Question: I stuck at the point why my variable won't be found.
here is a picture of the error

The problem is that i set my route and everything that need to be i think.
Her i got my 'bootstrap.php'
'''
Route::set('categorie', 'categorie/<item>', array('item' => '.*'))
->defaults(array(
'controller' => 'categorie',
'action' => 'index',
));
'''
In my opinion its te right way to do the route.
Here you got my 'controller'
'''
<?php
defined('SYSPATH') or die('No direct script access.');
class Controller_Categorie extends Controller_Base_Main {
public function action_index() {
/*
* Hier maakt hij de content template aan van een bepaalde view
* Ook worden hier de standaard views gezet
*/
$menuview = View::factory('menu');
$categorietree = View::factory('categorietree');
$footer = View::factory('footer');
$this->template->menu = $menuview;
$this->template->categorietree = $categorietree;
$this->template->footer = $footer;
/*
* Hier maak een een view aan waar ik 2 sql querys aan bind zodat de sql niet midden in de tekst hoeft
*/
$view = View::factory('categorie')
-> bind('categorieen', $cat)
-> bind('categorie_artikelen', $cat_artikelen);
/*
* categorieen sql uitvoeren
*/
$cat = ORM::factory('categorie')
->select('categorie_naam', 'categorie_inhoud')
->where('categorie_id','=',':CategorieID')
->find_all();
/*
* categorie_artikelen sql uitvoeren
*/
$cat_artikelen = ORM::factory('categorie')
->select('A.artikel_naam','A.artikel_id')
->join(array('artikelen', 'A'), 'LEFT OUTER')->on('AC.artikel_id', '=', 'A.artikel_id')
->join(array('categorieen', 'C'), 'LEFT OUTER')->on('AC.categorie_id', '=', 'C.categorie_id')
->where('AC.categorie_id', '=', ':CategorieID')
->order_by('A.artikel_naam');
$this->template->content = $view;
}
}
'''
Also here is my controller. I don't know what could be wrong with it.
Here is my 'model'
'''
<?php
class Model_Categorie extends ORM
{
protected $_table_name = 'categorieen';
protected $_primary_key = 'categorie_id';
/*
* Veld categorienaam
* returns string
*/
public function getNaam()
{
return $this->categorie_naam;
}
/*
* Veld categorieinhoud
* returns string
*/
public function getInhoud()
{
return $this->categorie_inhoud;
}
}
'''
I hope this is also done the right way of writing it.
This is the 'view' i use for the 'controller'
'''
<div style="
padding: 15px;
background-color: white;
border: 1px solid #EEE;
">
<?php foreach($cat as $c): ?>
<h1><?php echo $c['categorie_naam']; ?></h1>
<p class="article"><?php echo nl2br($c['categorie_inhoud']); ?></p>
<?php endforeach; ?>
<table class="table table-condensed">
<?php foreach($cat_artikelen as $s) : ?>
<?php $letter = strtoupper($s['artikel_naam'][0]); ?>
<?php if ($letter != $prev_row): ?>
<tr>
<td><h4><b><?php echo $letter; ?></b></h4></td>
</tr>
<?php endif; ?>
<tr>
<td><a href="artikel.php?id=<?php echo $s['artikel_id']; ?>">
<i class="file-icon"></i> <?php echo $s['artikel_naam']; ?>
</a></td>
</tr>
<?php $prev_row = $letter; ?>
<?php endforeach; ?>
</table>
</div>
'''
I hope someone can help me out, I really stuck at this point.
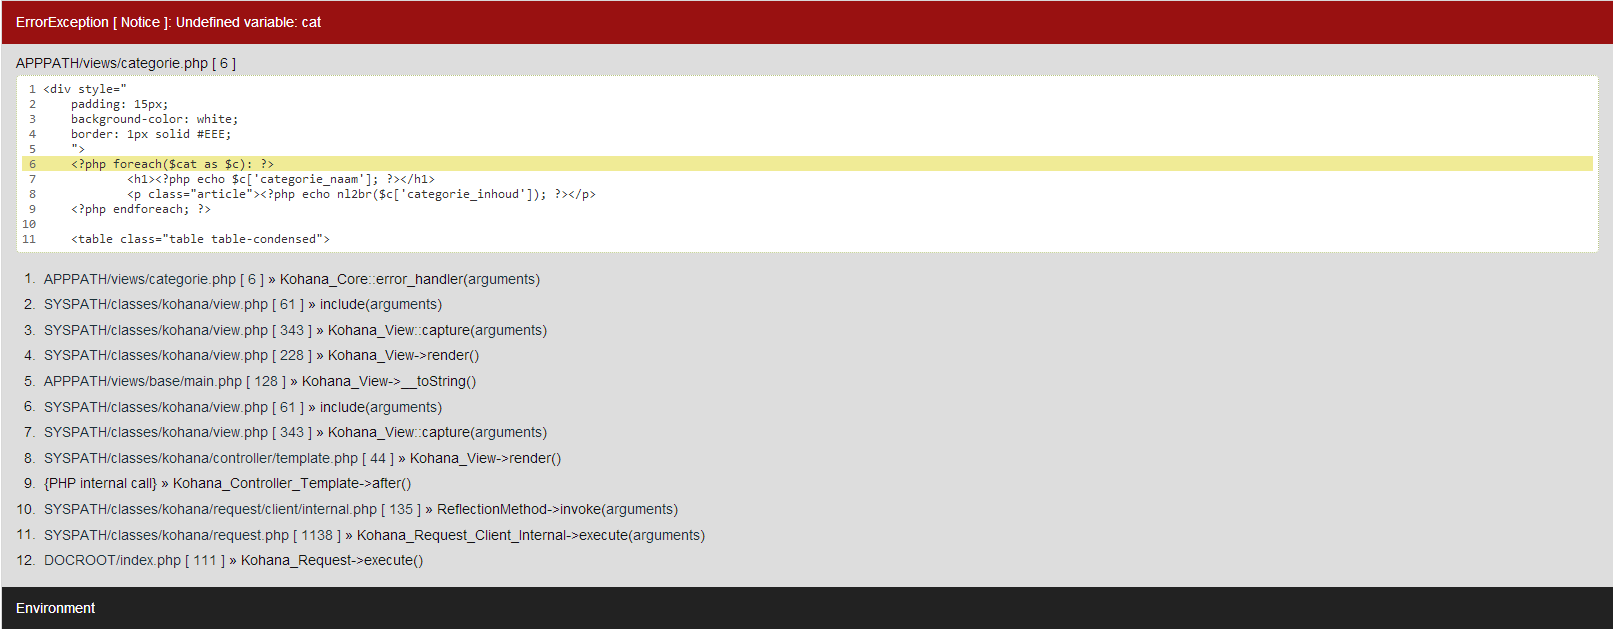
Answer: In your controller you need to move '$view' assignment below the '$cat'.
'''
/*
* categorieen sql uitvoeren
*/
$cat = ORM::factory('categorie')
->select('categorie_naam', 'categorie_inhoud')
->where('categorie_id','=',':CategorieID')
->find_all();
$view = View::factory('categorie')
->bind('categorieen', $cat)
->bind('categorie_artikelen', $cat_artikelen);
'''
You are setting the variable as '$categorieen' so in your view you would need to update the foreach to the following:
'''
<?php foreach($categorieen as $c): ?>
'''